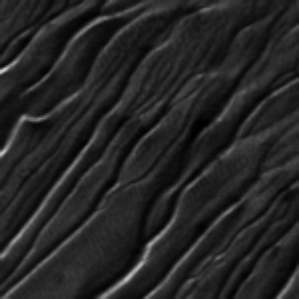
Label: frost